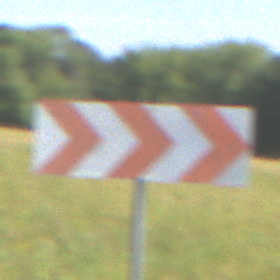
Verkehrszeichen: RichtungstafelnInKurvenGrossLinks
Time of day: Midday
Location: Outdoor (Nature)
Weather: Clear
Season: NotSpecified
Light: Natural